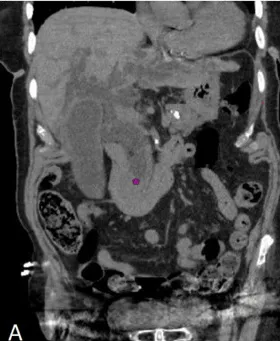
CT scan of abdomen/pelvis demonstrating a mass obstructing the common bile duct. . A: Coronal CT image demonstrating a mass (purple asterisk) in the distal-most aspect of the common bile duct with marked intra- and extra-hepatic biliary duct dilatation.
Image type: radiology (ct)